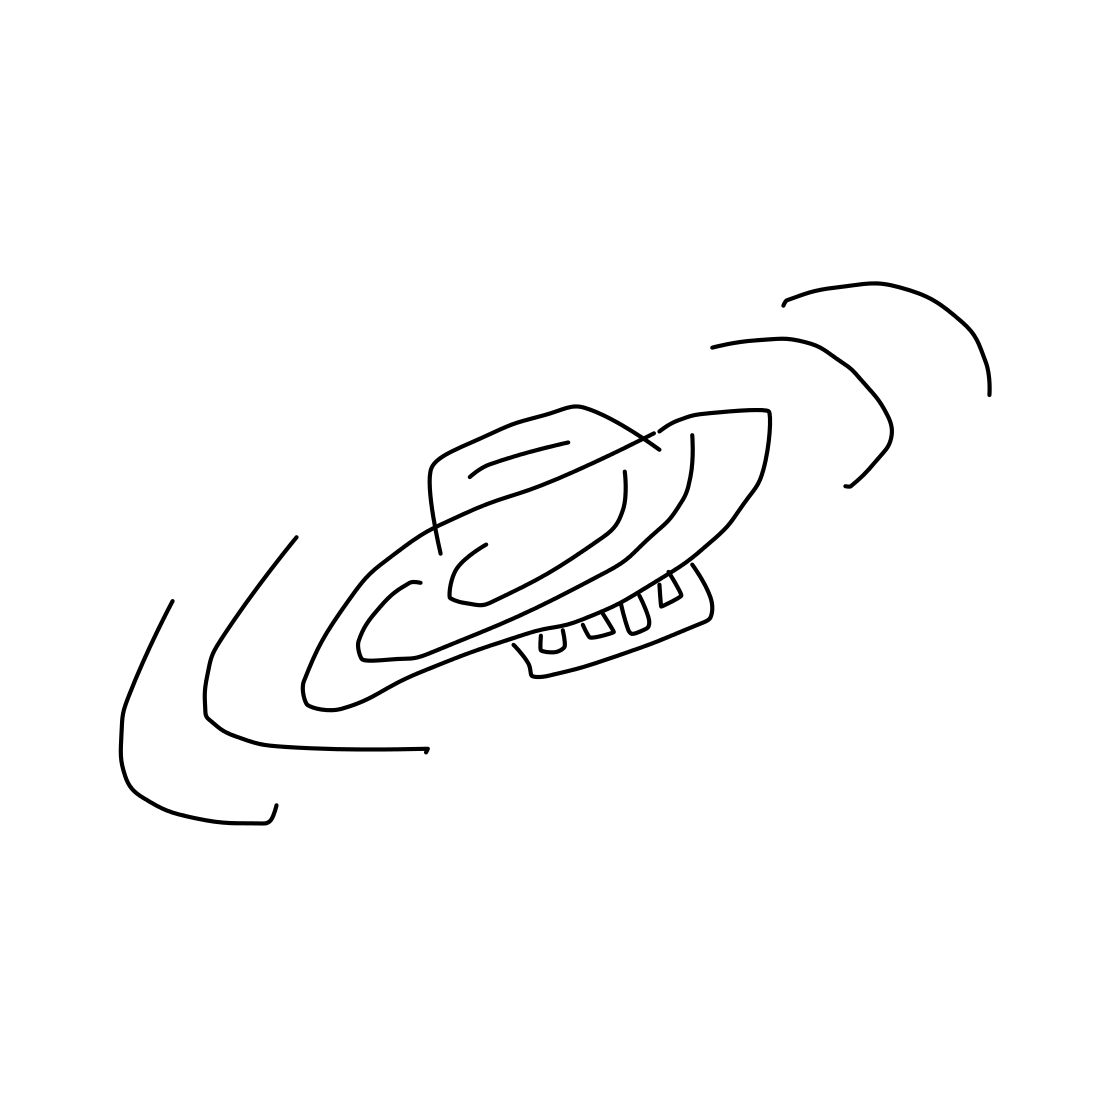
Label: flying saucer